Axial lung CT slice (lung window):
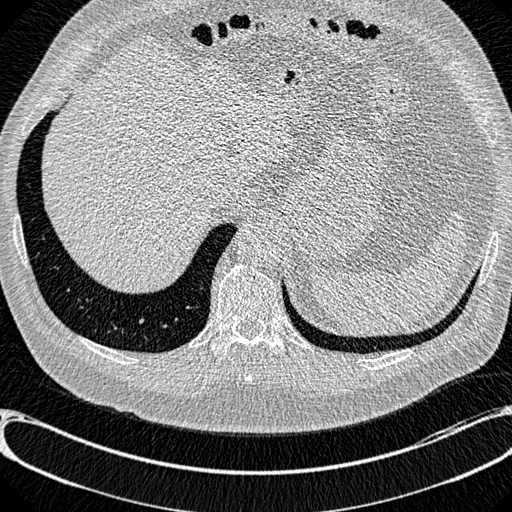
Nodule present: no